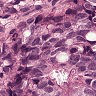
Metastatic tissue present: yes